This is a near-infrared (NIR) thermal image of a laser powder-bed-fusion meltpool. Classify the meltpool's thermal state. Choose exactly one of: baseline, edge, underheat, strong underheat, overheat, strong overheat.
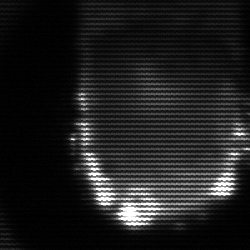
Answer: baseline